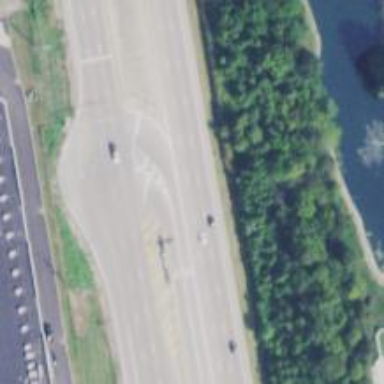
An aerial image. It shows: Trunk highway with expressway features.